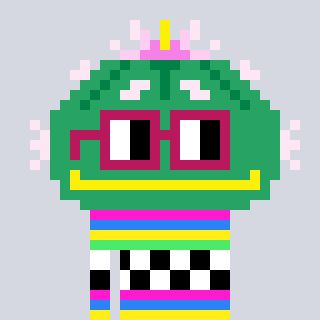
a pixel art character with square dark red glasses, a peyote-shaped head and a hotbrown-colored body on a cool background